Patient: sex M, age 76
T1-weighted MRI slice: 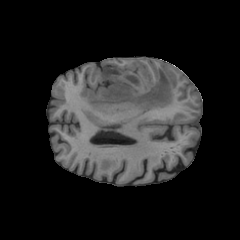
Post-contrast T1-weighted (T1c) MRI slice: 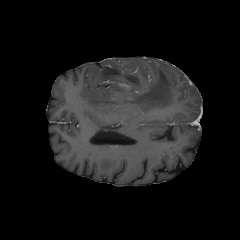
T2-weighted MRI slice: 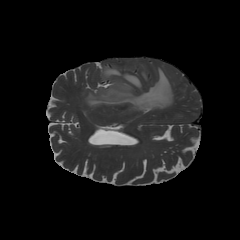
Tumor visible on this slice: yes
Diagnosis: Glioblastoma, IDH-wildtype
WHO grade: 4